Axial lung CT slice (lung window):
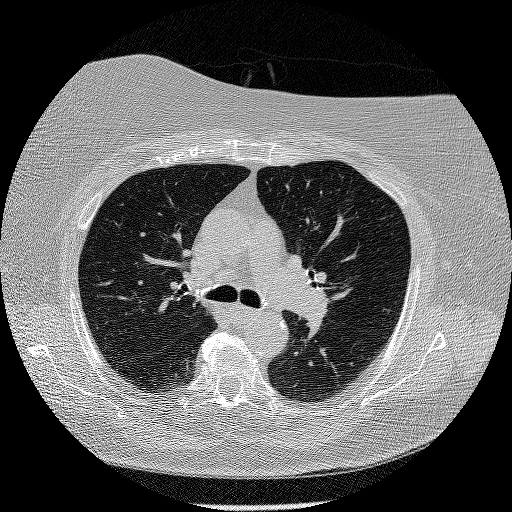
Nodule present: no